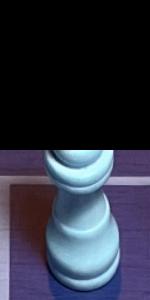
Label: King_White